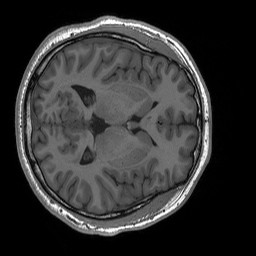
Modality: T1w
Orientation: axial